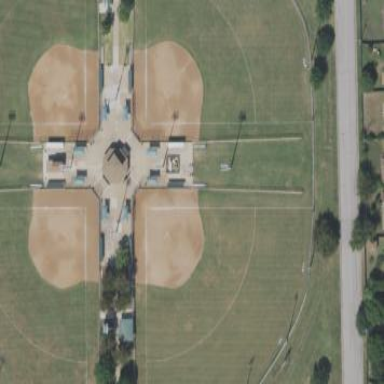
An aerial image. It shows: Baseball pitch for leisure and sports activities.